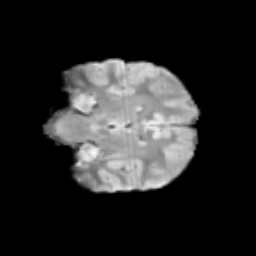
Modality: T2w
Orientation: coronal
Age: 10
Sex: male
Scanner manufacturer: siemens
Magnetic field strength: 3 T
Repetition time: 3.8 s
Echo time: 0.07 s